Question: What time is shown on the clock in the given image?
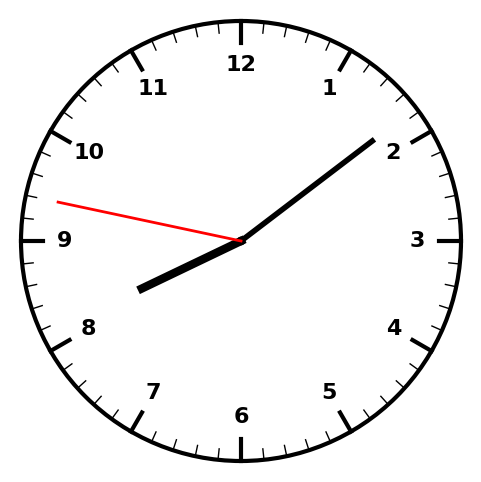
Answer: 08:08:47